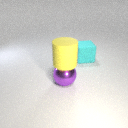
large yellow rubber cylinder above large purple metal sphere